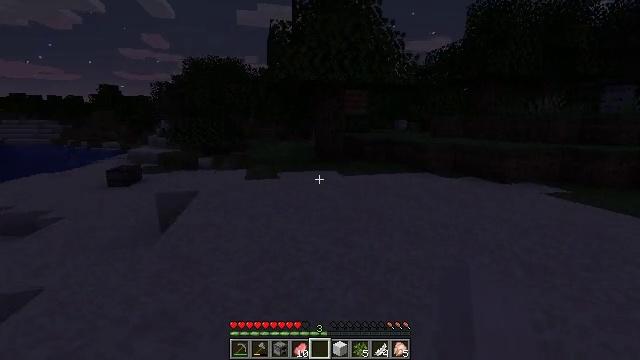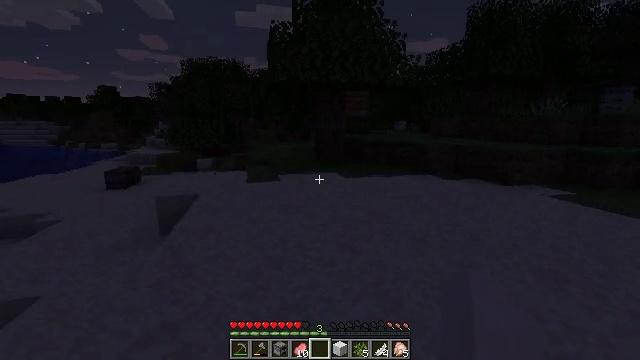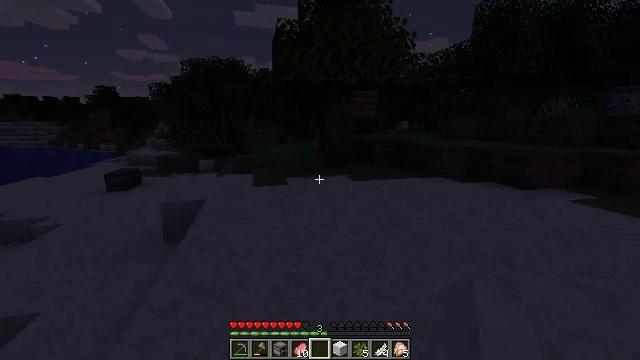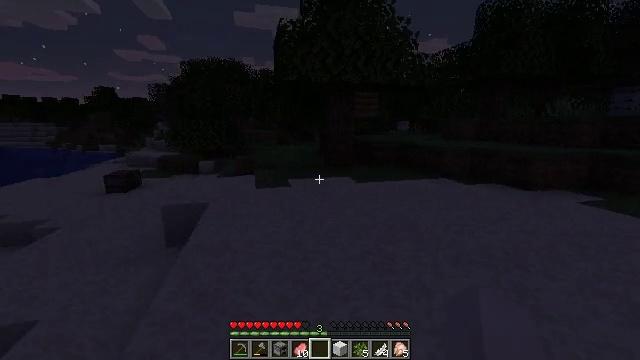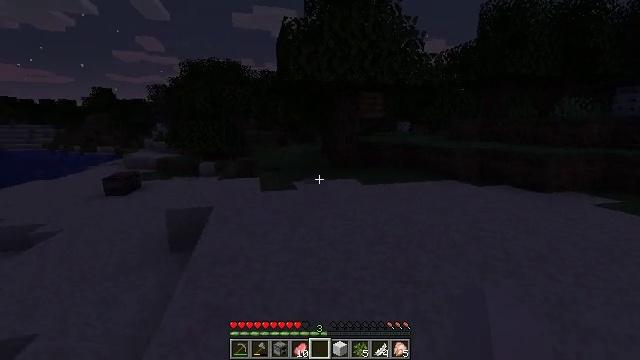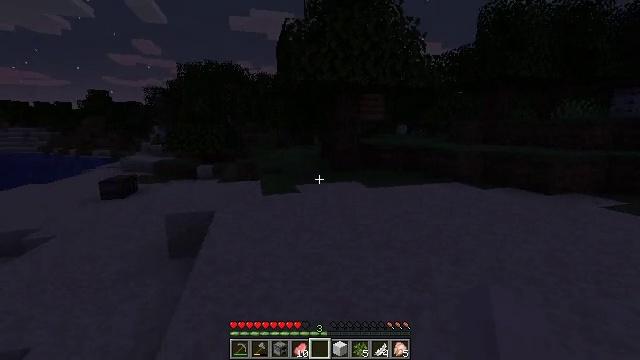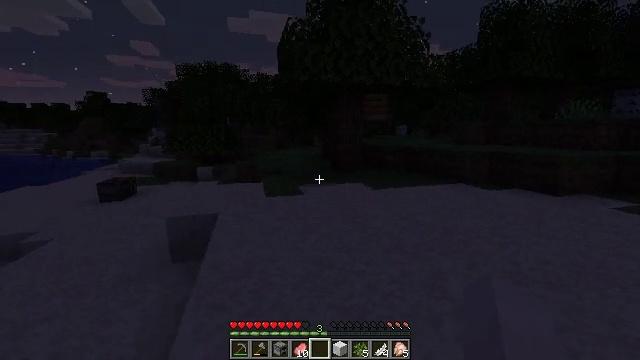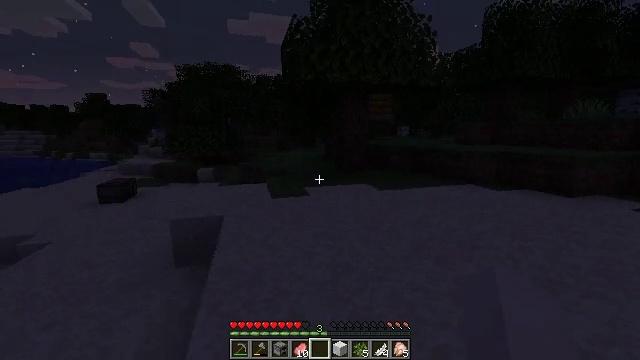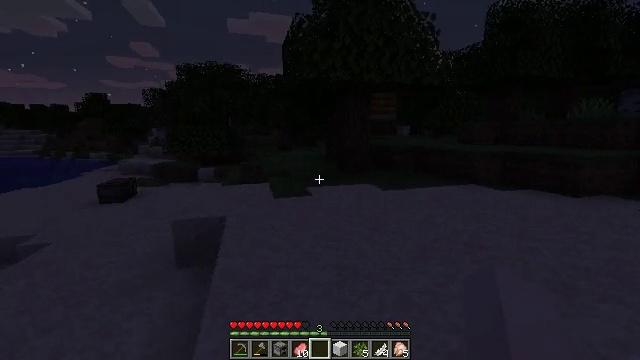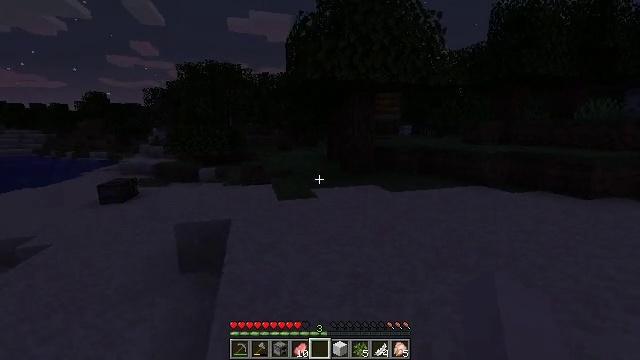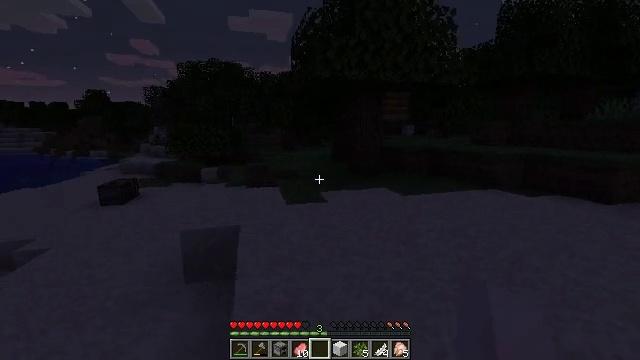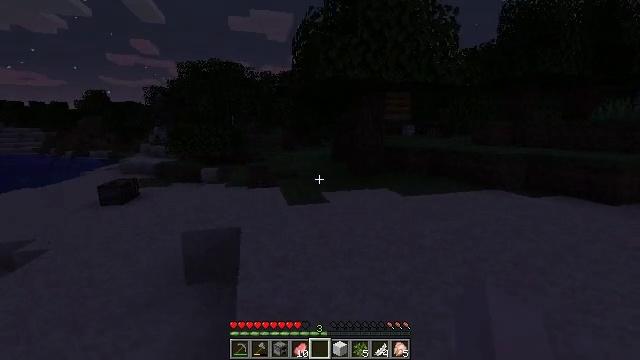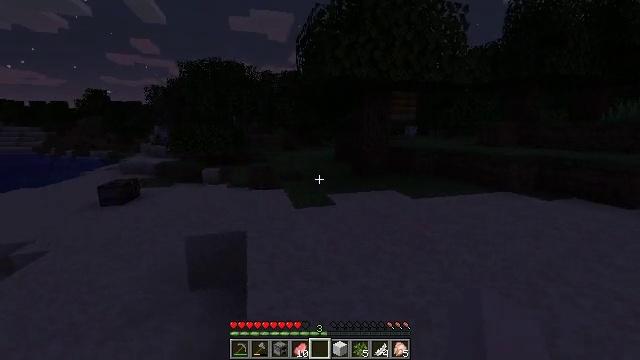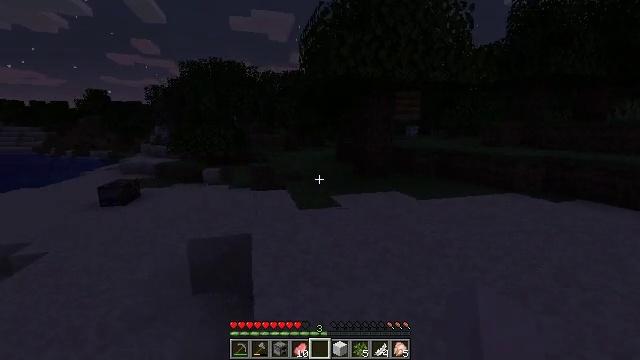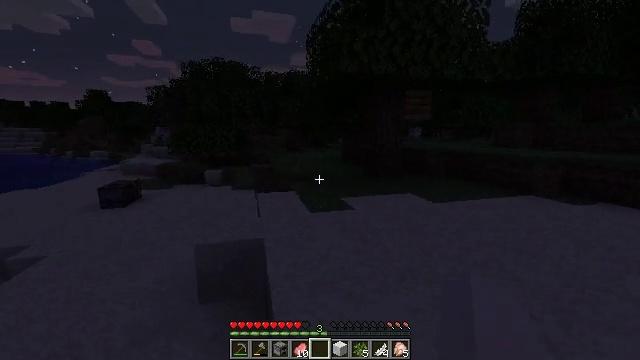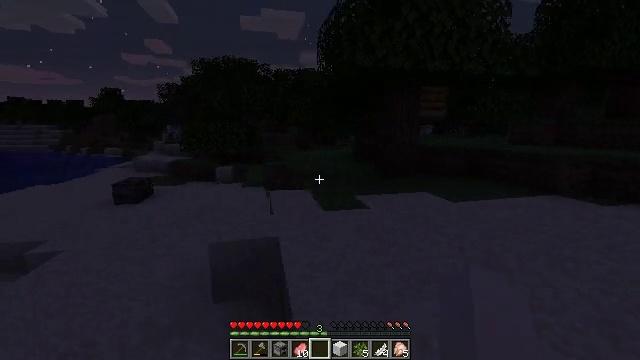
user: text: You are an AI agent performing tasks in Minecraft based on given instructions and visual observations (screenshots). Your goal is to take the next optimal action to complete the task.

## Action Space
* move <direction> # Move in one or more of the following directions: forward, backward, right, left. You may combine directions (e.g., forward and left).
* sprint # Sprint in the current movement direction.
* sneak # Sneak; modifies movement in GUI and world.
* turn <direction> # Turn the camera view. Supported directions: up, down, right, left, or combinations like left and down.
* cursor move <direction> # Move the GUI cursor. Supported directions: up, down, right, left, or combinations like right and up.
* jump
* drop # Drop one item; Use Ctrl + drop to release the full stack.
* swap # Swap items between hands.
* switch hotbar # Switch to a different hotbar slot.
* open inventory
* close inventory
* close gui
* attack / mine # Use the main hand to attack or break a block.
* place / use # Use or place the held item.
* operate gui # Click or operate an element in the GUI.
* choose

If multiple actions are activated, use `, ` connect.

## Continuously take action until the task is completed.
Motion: motion action
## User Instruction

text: Open the furnace and cook salmon.
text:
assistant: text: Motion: move forward and move left, sprint
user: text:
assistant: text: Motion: move forward and move left, sprint
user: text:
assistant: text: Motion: move forward and move left, sprint
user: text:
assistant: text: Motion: move forward and move left, sprint
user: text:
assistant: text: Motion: move forward and move left, sprint
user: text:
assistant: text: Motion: move forward and move left, sprint
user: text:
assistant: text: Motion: move forward and move left, sprint
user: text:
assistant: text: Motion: move forward and move left, sprint
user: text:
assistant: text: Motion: move forward and move left, sprint
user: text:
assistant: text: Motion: move forward and move left, sprint
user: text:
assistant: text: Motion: move forward and move left, sprint
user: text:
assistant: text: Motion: move forward and move left, sprint
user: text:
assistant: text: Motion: move forward and move left, sprint
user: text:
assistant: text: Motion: move forward and move left, sprint
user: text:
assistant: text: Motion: move forward and move left, sprint, turn left
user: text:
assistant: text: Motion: move forward and move left, sprint, turn left and down
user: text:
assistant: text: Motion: move forward and move left, sprint, turn left
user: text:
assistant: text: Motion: move forward and move left, sprint, turn left
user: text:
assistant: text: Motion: move forward and move left, sprint, turn left
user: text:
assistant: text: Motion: move forward and move left, sprint
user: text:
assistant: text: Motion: move forward, sprint, turn left
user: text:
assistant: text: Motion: move forward, sprint, turn left
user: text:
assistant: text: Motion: move forward, sprint
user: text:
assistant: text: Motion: move forward, sprint
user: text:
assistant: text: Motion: move forward, sprint
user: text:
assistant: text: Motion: move forward, sprint
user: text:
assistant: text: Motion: move forward and move left, sprint
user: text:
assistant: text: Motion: move forward and move left, sprint
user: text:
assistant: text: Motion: move forward and move left, sprint
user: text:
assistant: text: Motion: move forward and move left, sprint